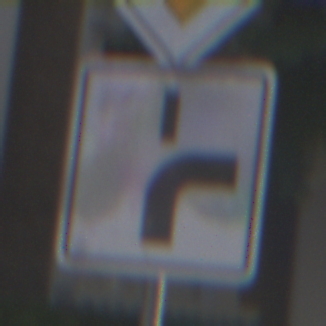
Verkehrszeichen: VerlaufVorfahrtsstrasse8
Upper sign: Vorfahrtsstrasse
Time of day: MorningAfternoon
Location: Outdoor (Urban)
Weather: PartlyCloudy
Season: NotSpecified
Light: Natural